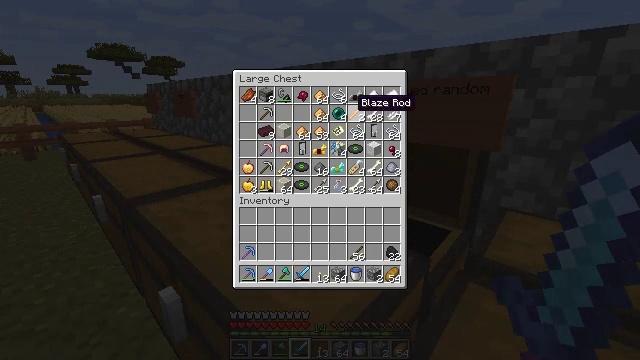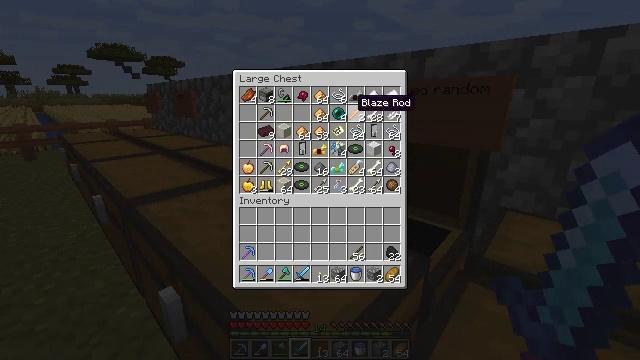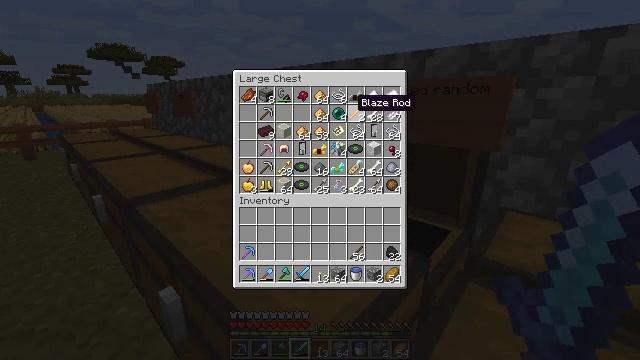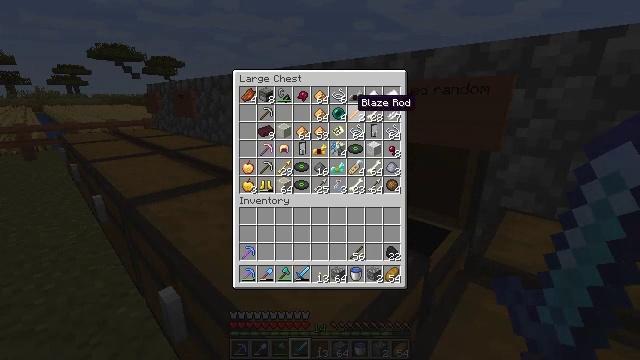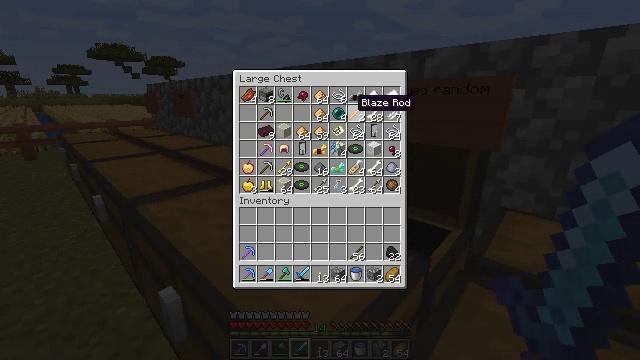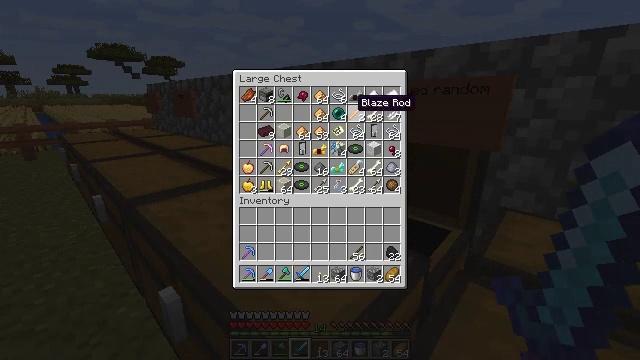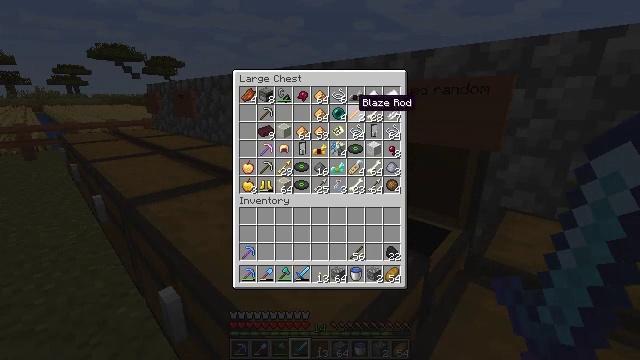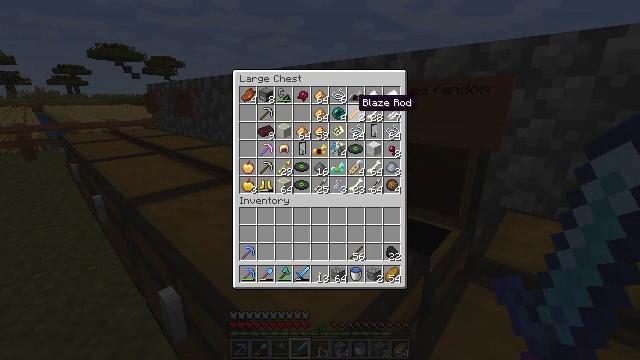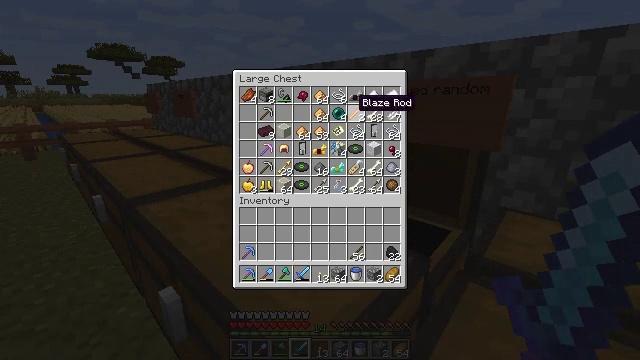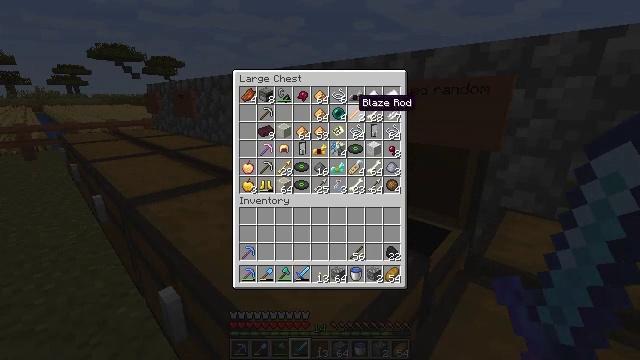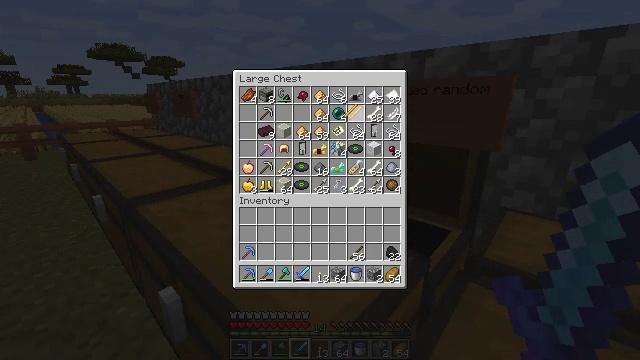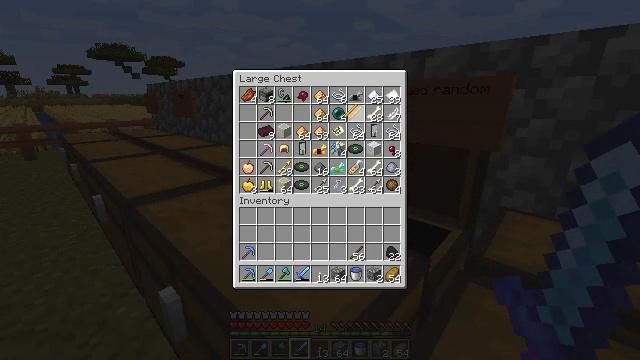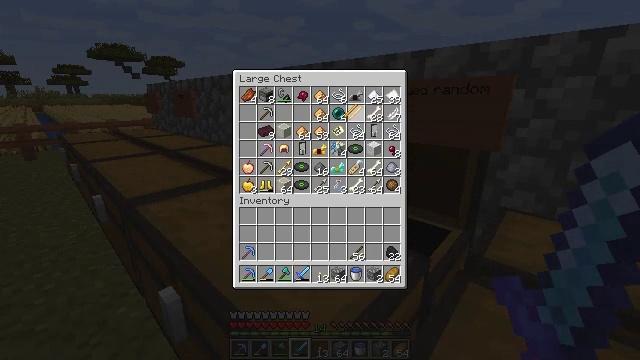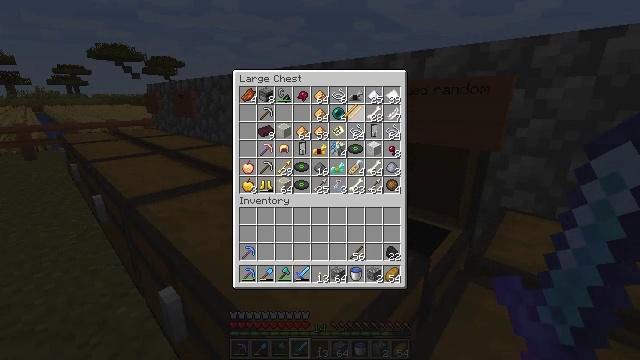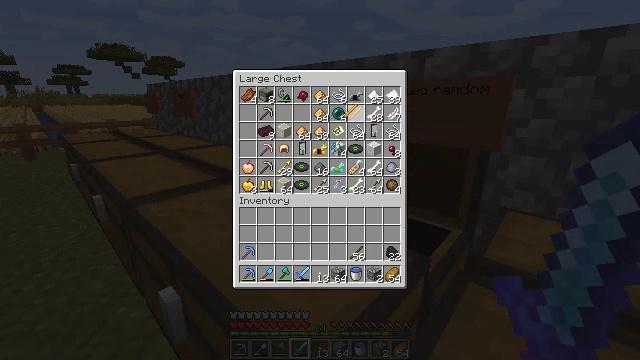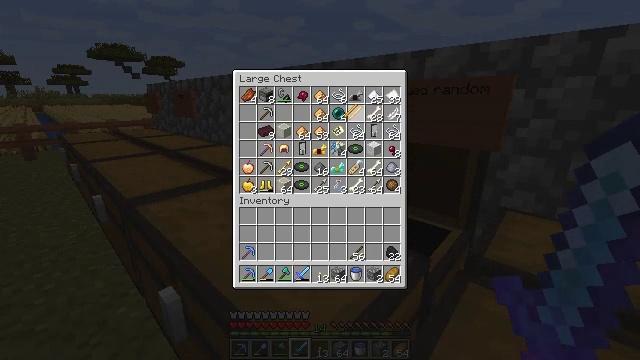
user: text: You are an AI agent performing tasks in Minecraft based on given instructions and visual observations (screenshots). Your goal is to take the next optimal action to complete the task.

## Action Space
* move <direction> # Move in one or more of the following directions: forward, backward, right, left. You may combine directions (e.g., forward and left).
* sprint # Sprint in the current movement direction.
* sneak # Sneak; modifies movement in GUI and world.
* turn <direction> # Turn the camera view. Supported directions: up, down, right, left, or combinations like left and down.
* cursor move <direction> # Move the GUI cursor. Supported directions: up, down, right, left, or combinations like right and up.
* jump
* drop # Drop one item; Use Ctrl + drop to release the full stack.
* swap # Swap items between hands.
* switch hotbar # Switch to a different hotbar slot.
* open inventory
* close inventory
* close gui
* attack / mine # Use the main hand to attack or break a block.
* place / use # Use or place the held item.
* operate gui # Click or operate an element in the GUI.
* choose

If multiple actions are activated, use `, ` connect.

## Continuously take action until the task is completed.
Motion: motion action
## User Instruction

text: Use blaze rod and cobblestones to craft a brewing stand.
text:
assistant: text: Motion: no_op
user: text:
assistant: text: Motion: no_op
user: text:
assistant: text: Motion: no_op
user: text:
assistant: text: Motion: no_op
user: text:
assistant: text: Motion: no_op
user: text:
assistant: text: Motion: no_op
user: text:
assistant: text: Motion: no_op
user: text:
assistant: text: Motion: no_op
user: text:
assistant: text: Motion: no_op
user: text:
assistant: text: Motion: choose
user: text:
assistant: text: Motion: choose
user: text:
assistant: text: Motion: no_op
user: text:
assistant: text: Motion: no_op
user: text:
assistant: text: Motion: no_op
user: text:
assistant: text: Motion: no_op
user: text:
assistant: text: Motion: cursor move down
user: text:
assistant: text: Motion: cursor move left and down
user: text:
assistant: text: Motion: cursor move left and down
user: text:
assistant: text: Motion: cursor move left and down
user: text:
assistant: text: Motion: no_op
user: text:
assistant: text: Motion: no_op
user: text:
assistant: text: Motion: no_op
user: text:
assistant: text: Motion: no_op
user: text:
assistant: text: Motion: operate gui
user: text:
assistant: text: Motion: operate gui
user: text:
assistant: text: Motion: operate gui
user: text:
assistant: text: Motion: no_op
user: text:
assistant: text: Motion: no_op
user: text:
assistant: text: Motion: no_op
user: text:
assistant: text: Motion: no_op